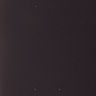
Metastatic tissue present: no